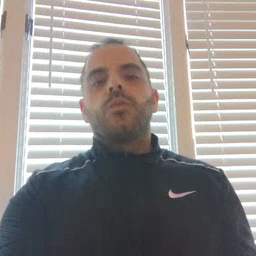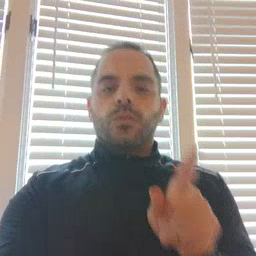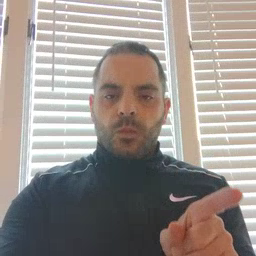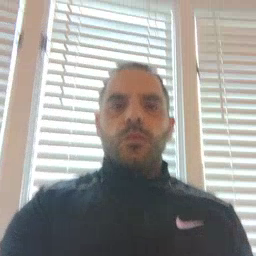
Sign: hesheit